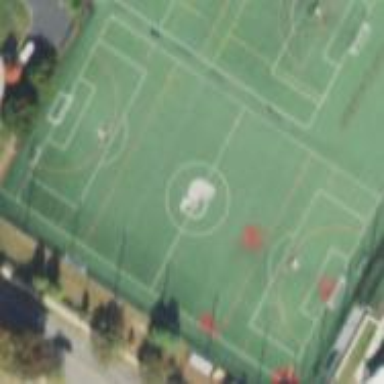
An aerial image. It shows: Soccer pitch for leisure land activities.